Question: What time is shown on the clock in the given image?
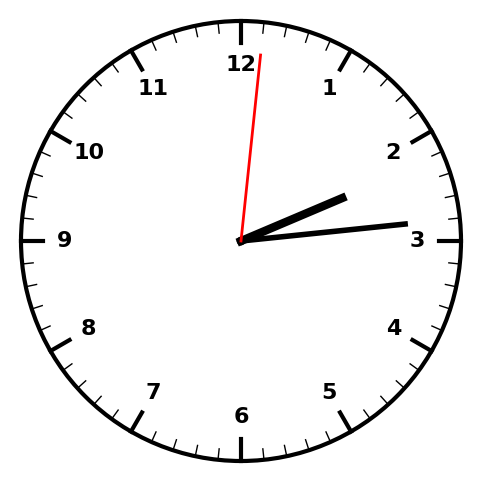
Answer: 02:14:01